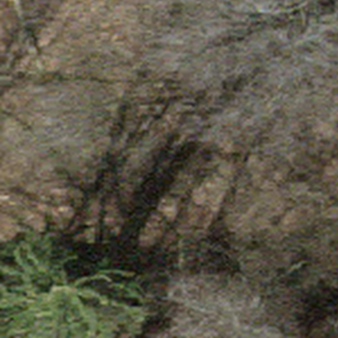
Label: other